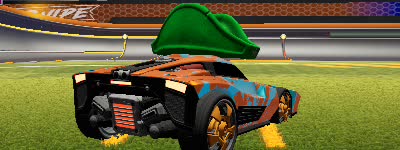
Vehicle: breakout